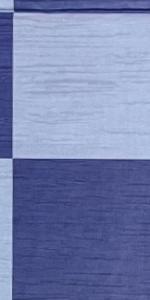
Label: Empty